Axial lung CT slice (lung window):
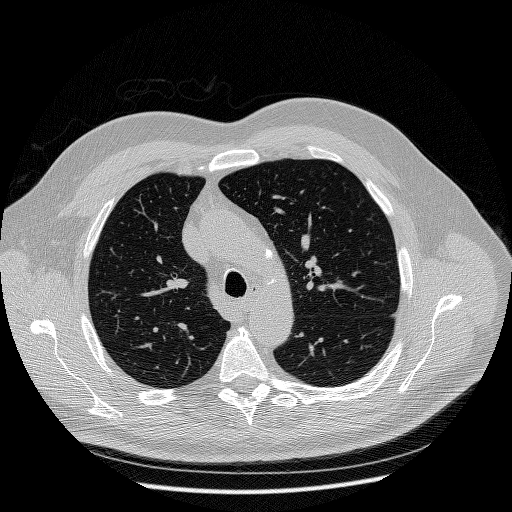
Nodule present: no